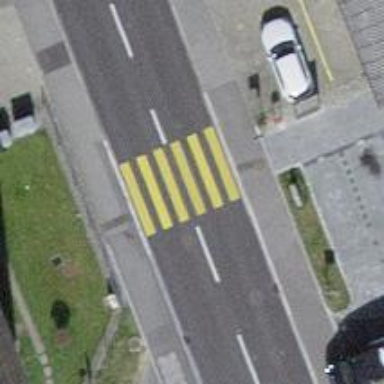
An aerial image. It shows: Pedestrian crossing with zebra markings on footway.